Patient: sex F, age 60
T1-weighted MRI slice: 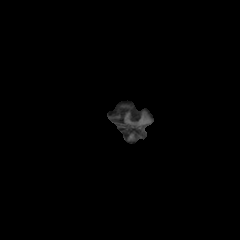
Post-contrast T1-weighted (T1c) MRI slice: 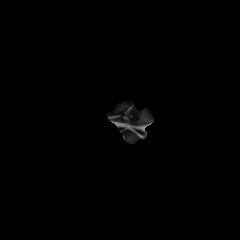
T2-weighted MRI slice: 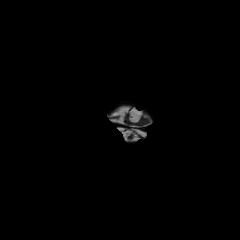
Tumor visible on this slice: no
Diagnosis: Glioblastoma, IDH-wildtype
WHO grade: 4